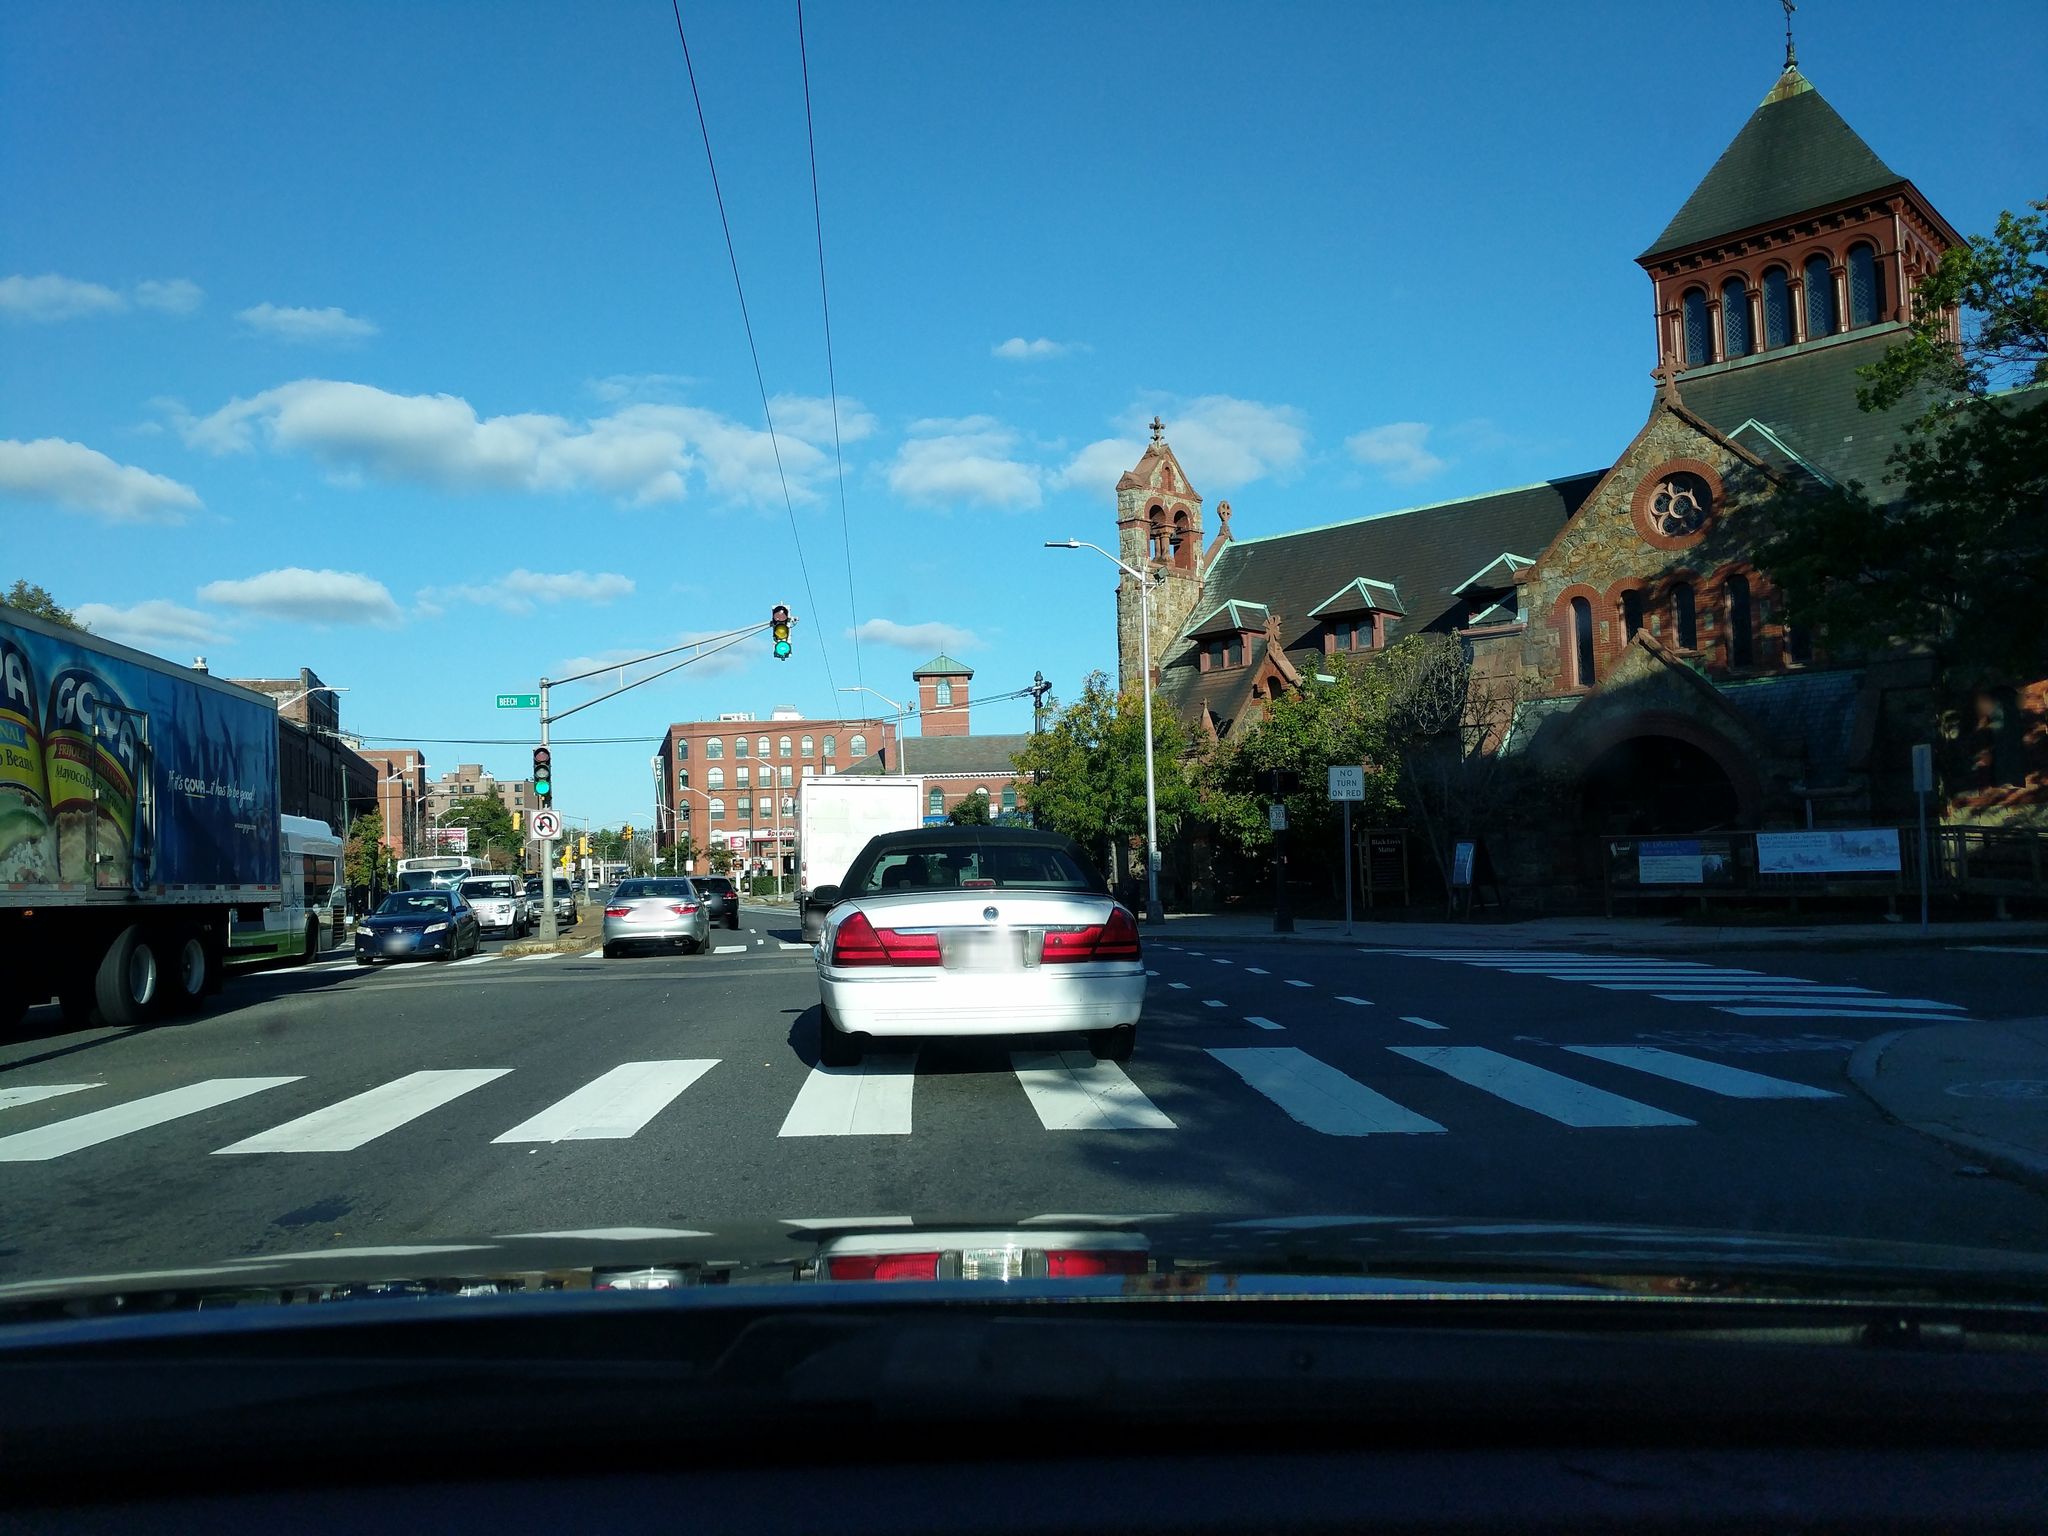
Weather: clear
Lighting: day
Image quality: good
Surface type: driving surface
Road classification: primary
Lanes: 2
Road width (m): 26.8
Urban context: urban centre
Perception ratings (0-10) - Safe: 5.98, Lively: 6.15, Beautiful: 3.08, Boring: 1.59, Depressing: 4.8, Wealthy: 6.16